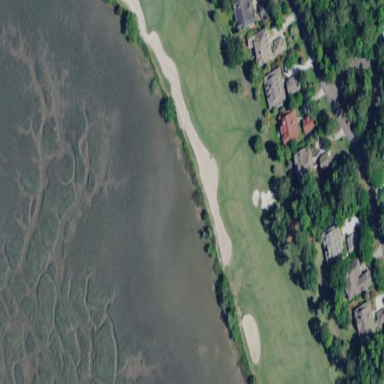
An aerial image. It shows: Golf bunker.